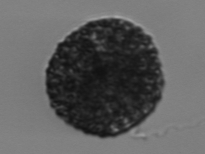
Label: Vicicitus_globosus